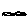
Label: cloud